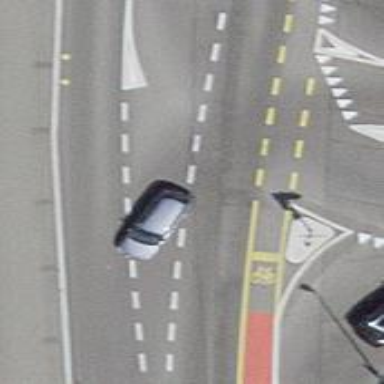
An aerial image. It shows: Secondary road bridge with asphalt surface. There is cycle track on the left side of the road.